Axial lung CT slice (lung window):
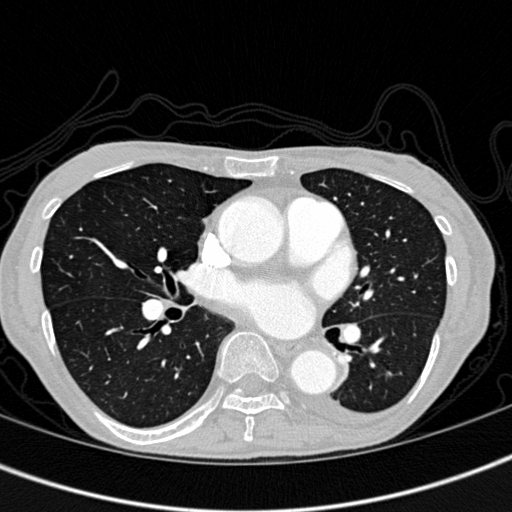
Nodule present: no